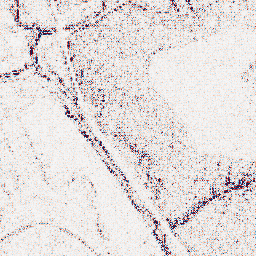
Category: wavelet
Decomposition family: wavelet_biorthogonal
Decomposition parameters: wavelet: bior2.4
level: 1
Upsampling method: regularized
Upsampling parameters: scale: 2
lambda_reg: 0.001
Upsampling scale: 2